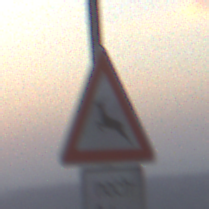
Verkehrszeichen: WildwechselRechts
Zusatzzeichen unten: LaengeEinerStrecke4
Umgebung: Outdoor, Suburban
Tageszeit: SunriseSunset
Wetter: Clear
Licht: Natural
Jahreszeit: NotSpecified
Kontrast: LowContrast